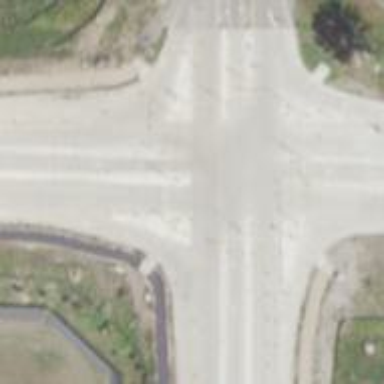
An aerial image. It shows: Crossing on path.